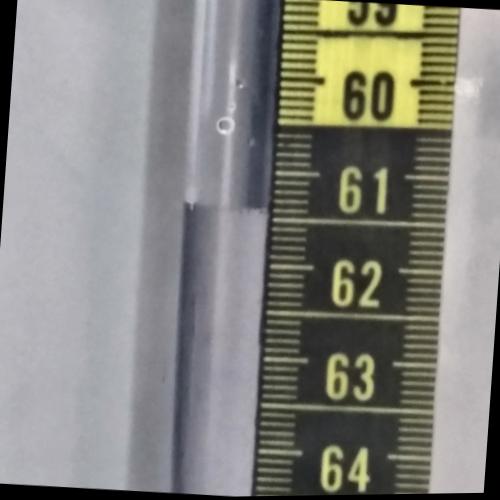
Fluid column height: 61.4 cm